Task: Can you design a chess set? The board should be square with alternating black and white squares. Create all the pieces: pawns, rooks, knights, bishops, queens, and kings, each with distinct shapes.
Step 656:
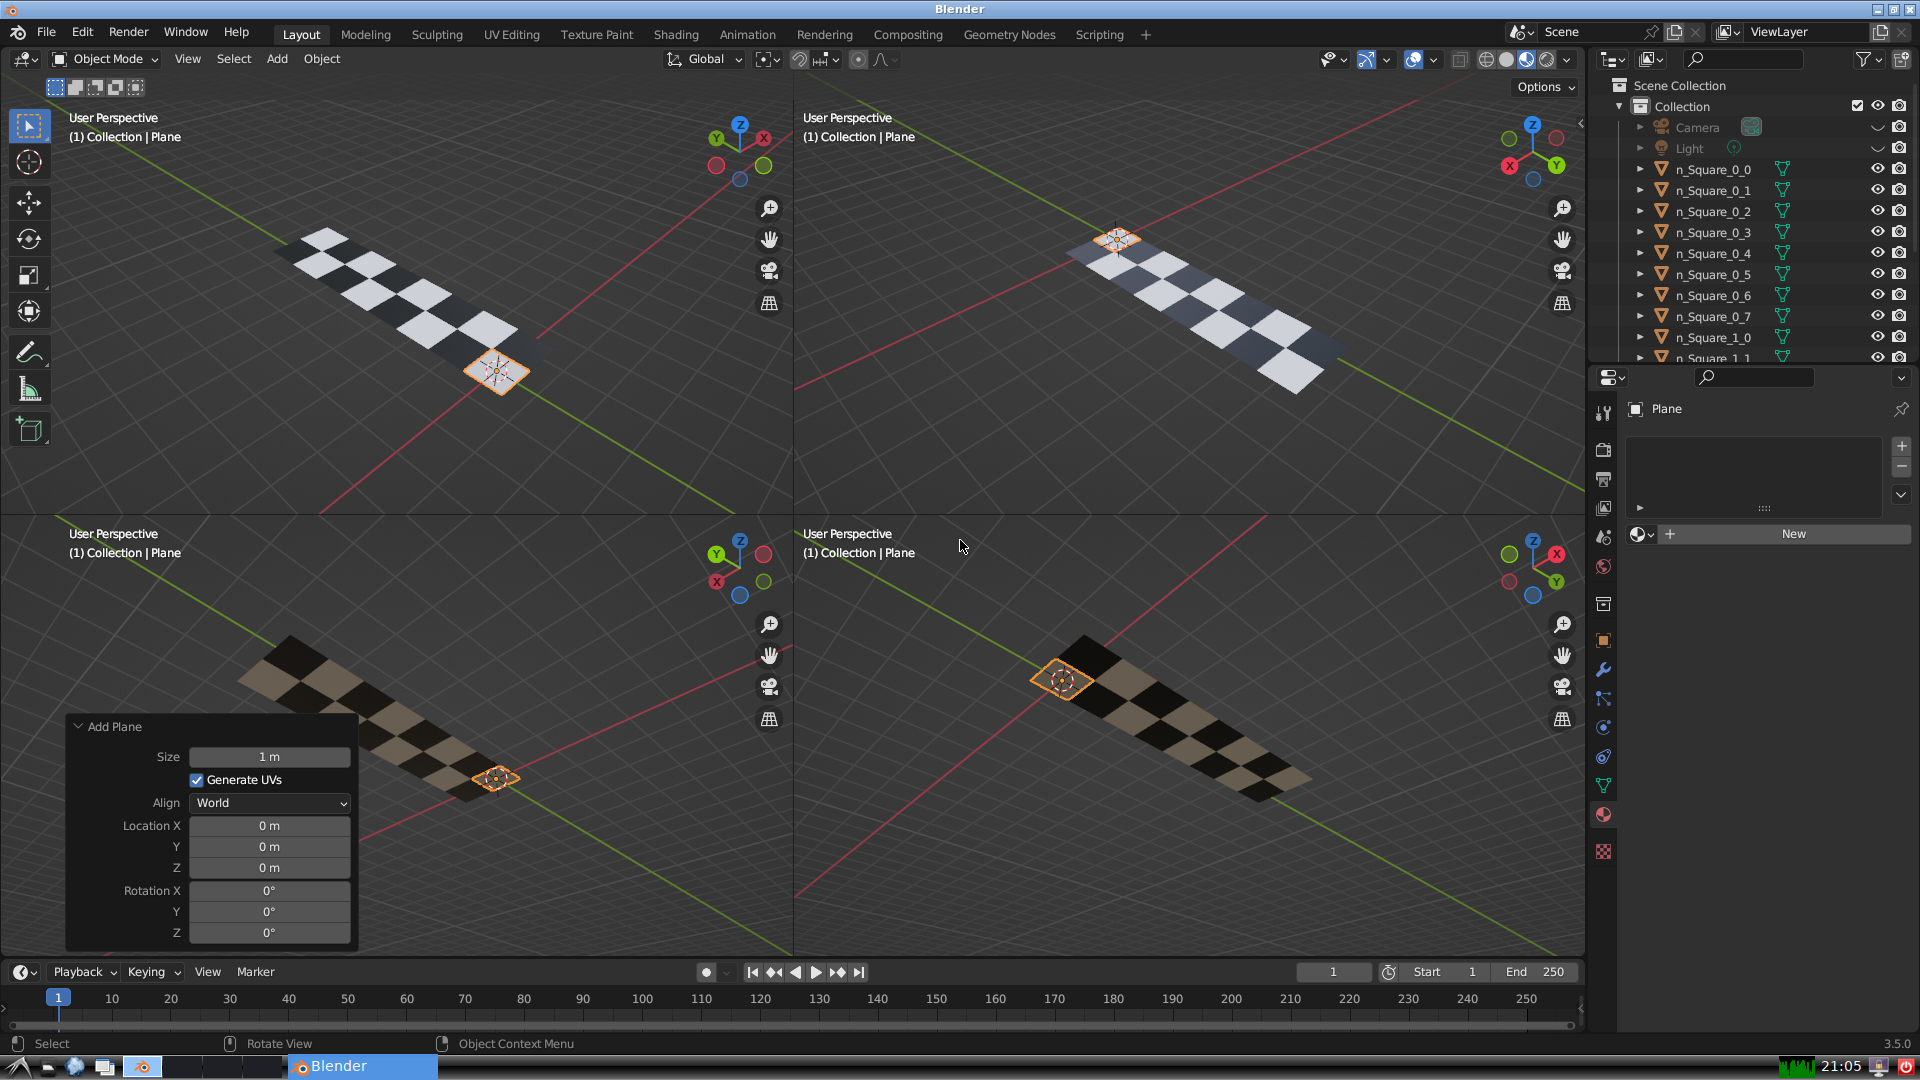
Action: {"mouse_move": [270, 826]}